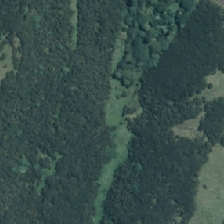
Land cover: deciduous_hardwood